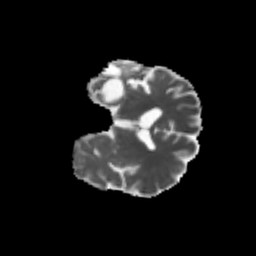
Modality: MD
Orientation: coronal
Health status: ill
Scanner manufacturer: siemens
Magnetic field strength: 3 T
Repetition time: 6.7 s
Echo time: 0.1 s